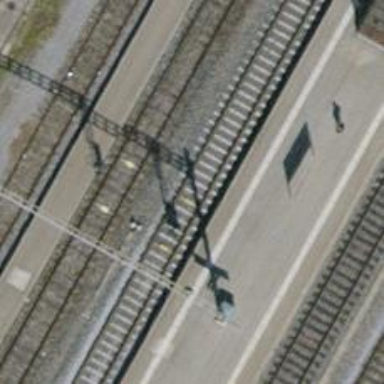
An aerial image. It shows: Railway stop with public transport stop position.